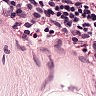
Metastatic tissue present: no